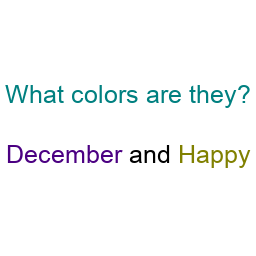
Color: indigo, olive
Background color: white
Question text color: teal